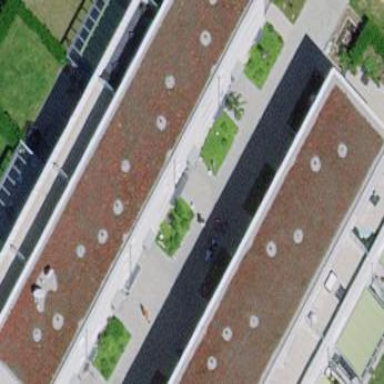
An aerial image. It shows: Building with apartments and flat roof.